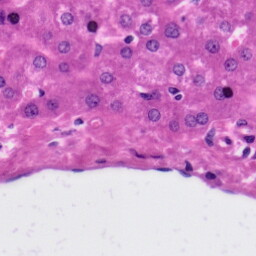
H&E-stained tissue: Liver